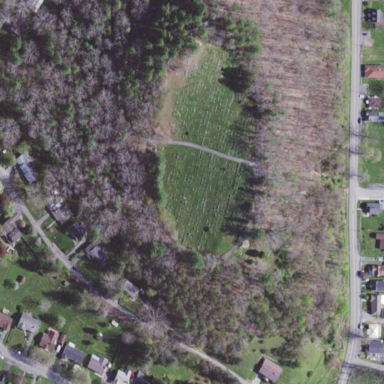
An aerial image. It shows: Cemetery.